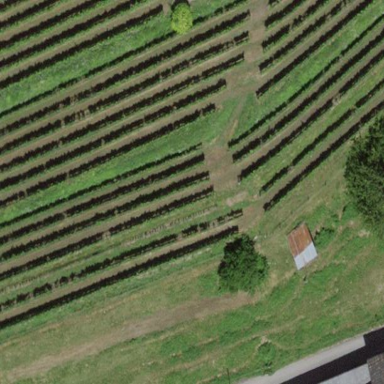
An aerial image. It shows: Vineyard growing grapes.